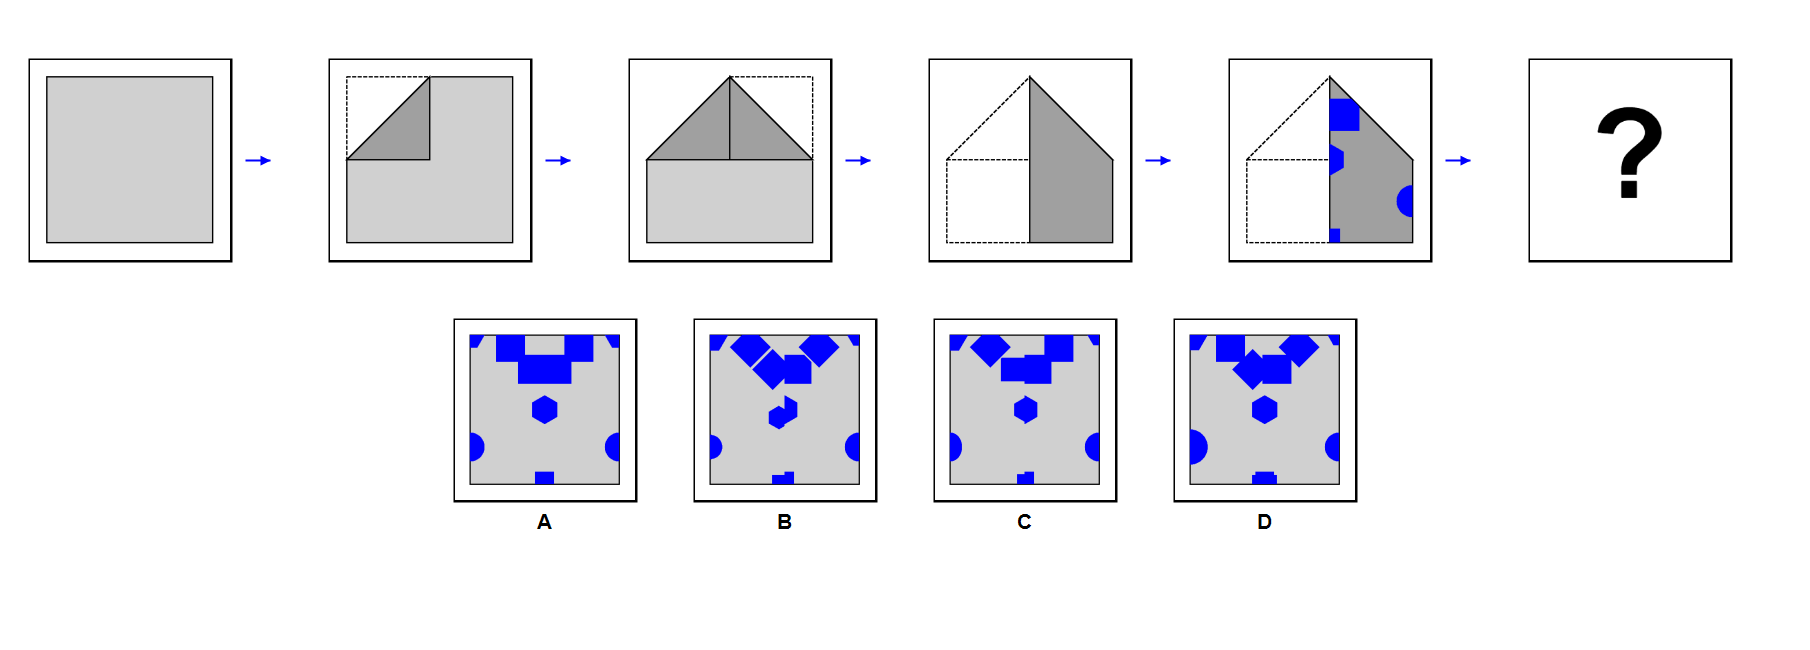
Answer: A